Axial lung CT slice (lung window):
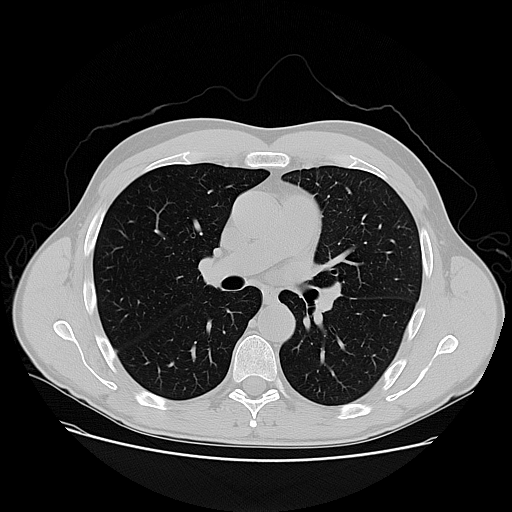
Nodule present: no